Aerial crown-view tile of a tropical tree (Barro Colorado Island, Panama), acquired 20240813:
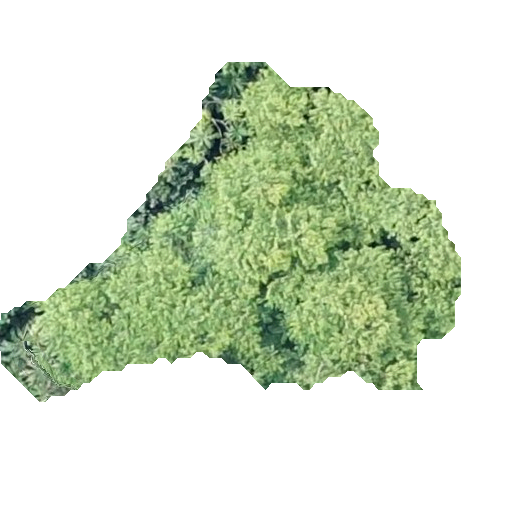
Species: Guazuma ulmifolia
GBIF accepted scientific name: Guazuma ulmifolia
Crown area: 136.258 m²